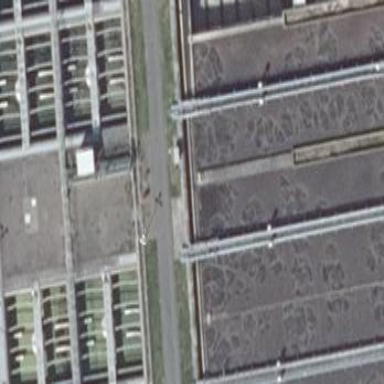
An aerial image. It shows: Body of wastewater.